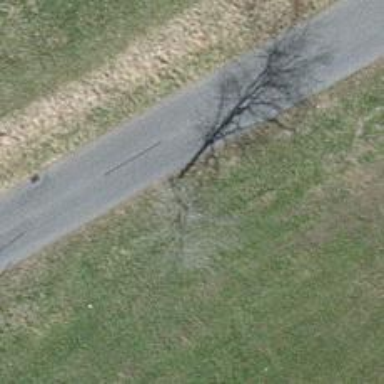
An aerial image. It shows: Urban area featuring tree as natural element.